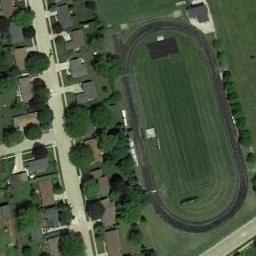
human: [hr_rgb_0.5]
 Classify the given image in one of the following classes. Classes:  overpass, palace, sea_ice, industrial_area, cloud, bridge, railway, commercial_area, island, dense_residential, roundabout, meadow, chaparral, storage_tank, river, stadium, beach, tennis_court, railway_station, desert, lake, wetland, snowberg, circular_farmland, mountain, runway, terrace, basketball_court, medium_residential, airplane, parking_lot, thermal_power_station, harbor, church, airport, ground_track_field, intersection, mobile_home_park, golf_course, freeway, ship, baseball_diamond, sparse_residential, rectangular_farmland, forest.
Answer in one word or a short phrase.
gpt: ground_track_field